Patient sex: M
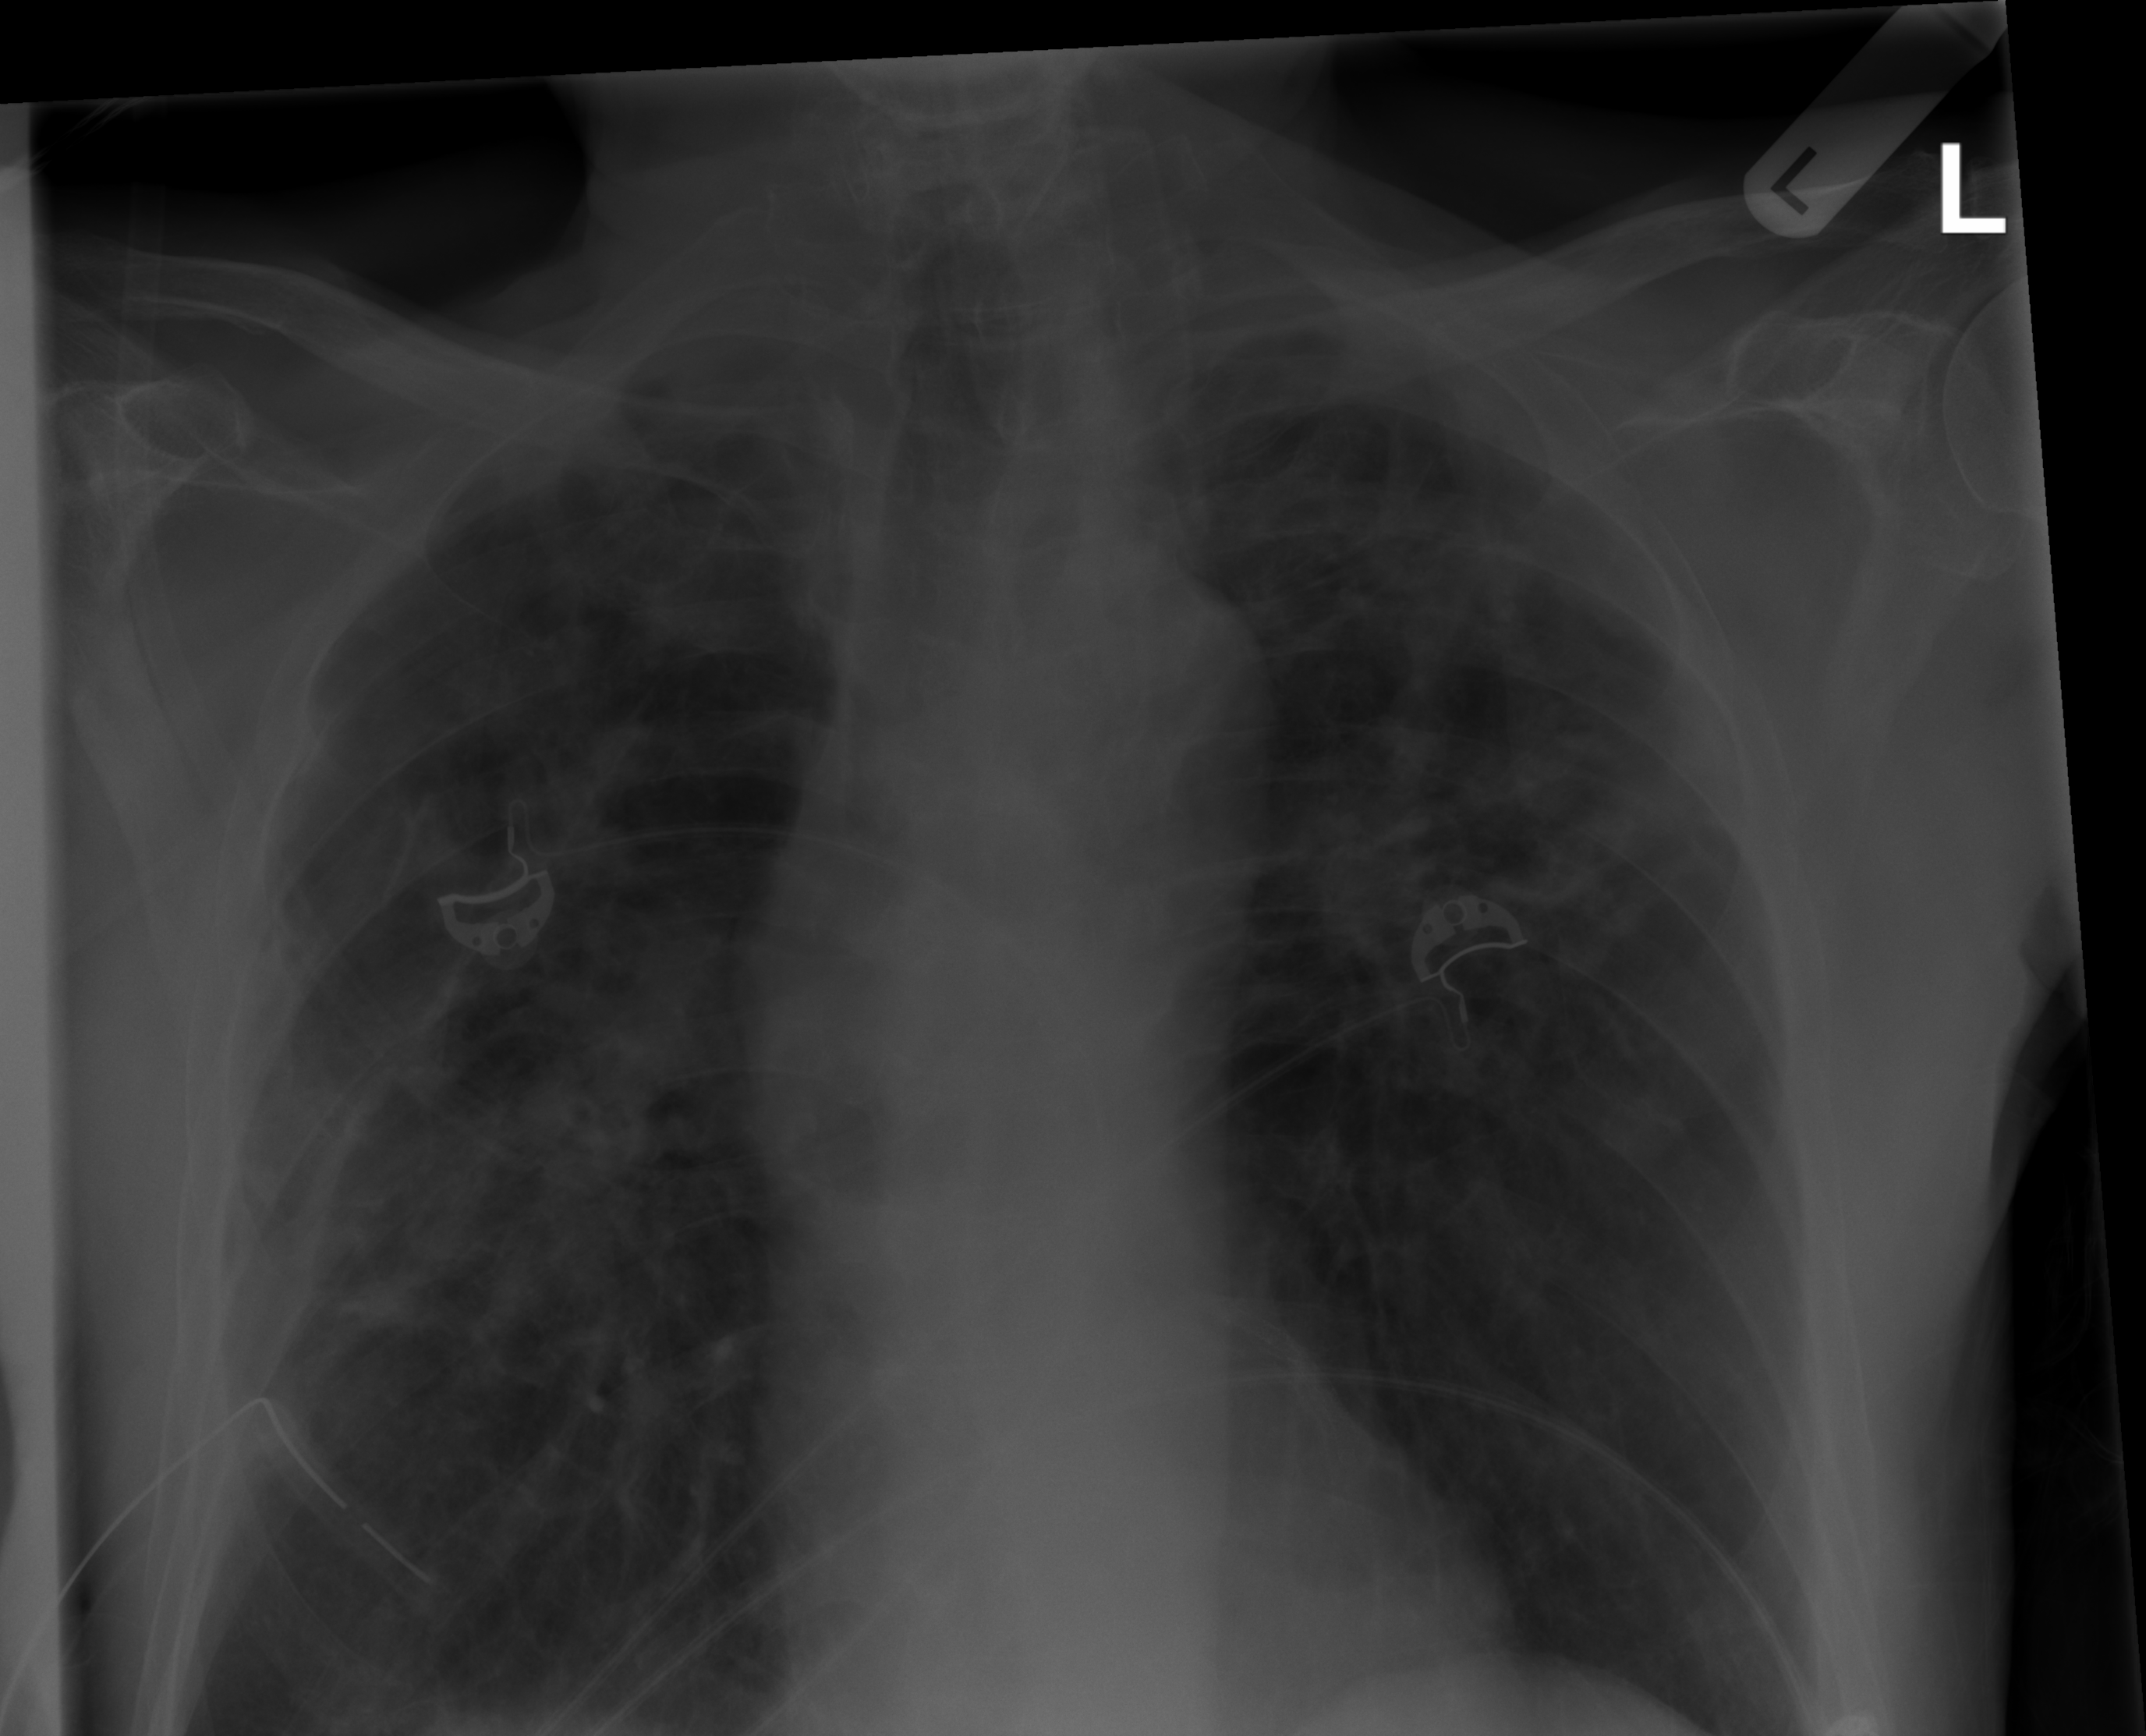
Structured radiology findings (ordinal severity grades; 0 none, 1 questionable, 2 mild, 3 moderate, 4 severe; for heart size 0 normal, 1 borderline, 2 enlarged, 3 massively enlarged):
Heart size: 0
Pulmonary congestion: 0
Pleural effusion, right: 0
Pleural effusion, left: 0
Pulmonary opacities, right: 2
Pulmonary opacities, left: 2
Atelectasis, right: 3
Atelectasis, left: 3